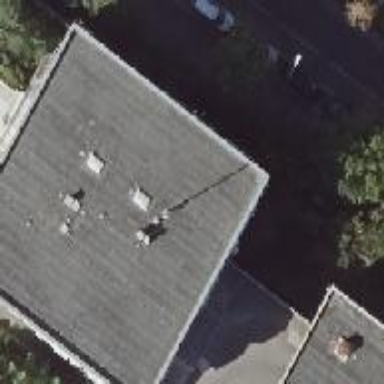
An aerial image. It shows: Office building with flat roof.